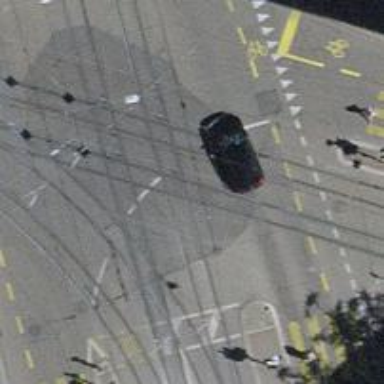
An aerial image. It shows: Tram level crossing on railway.